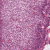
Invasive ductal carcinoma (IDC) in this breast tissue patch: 1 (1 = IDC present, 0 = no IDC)